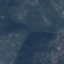
Land use / land cover class: HerbaceousVegetation